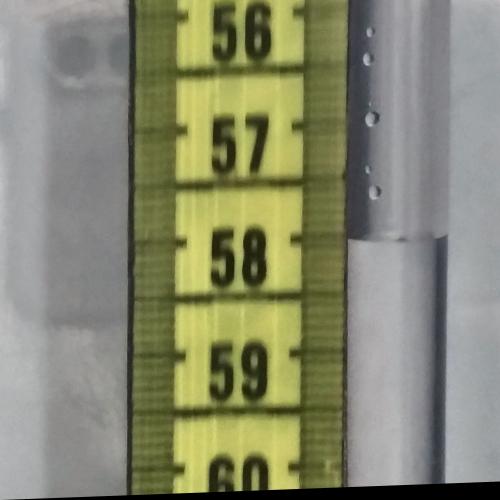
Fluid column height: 58.0 cm